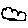
Label: cloud